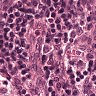
Metastatic tissue present: no